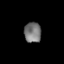
Tissue: lung
Cell type: Myeloid cells
Senescence score: 0.2145
Nuclear area (px): 341
Mean DAPI intensity: 117.774